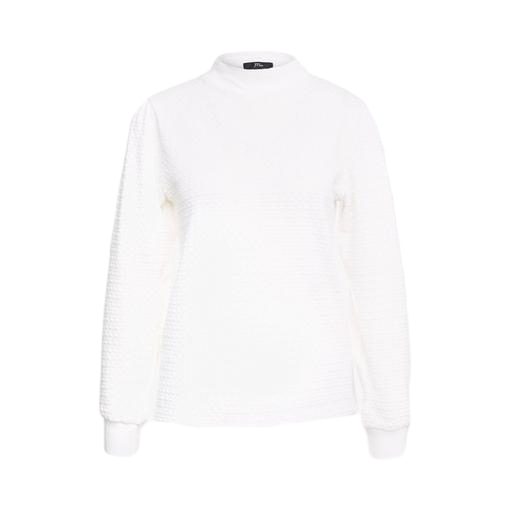
white polo-neck top, white high-neck top, white ann long-sleeved top, white background